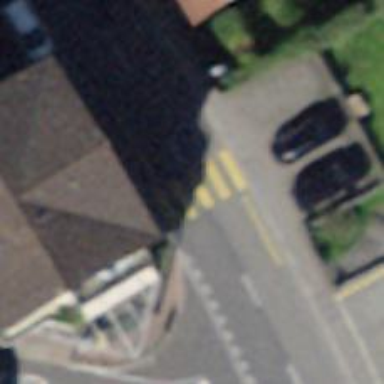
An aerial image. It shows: Zebra crossing on the road.